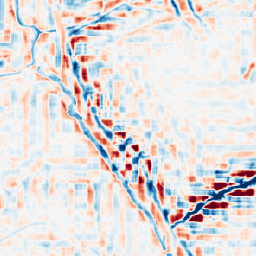
Category: wavelet
Decomposition family: wavelet_reverse_biorthogonal
Decomposition parameters: wavelet: rbio3.5
level: 4
Upsampling method: bicubic
Upsampling parameters: scale: 4
Upsampling scale: 4